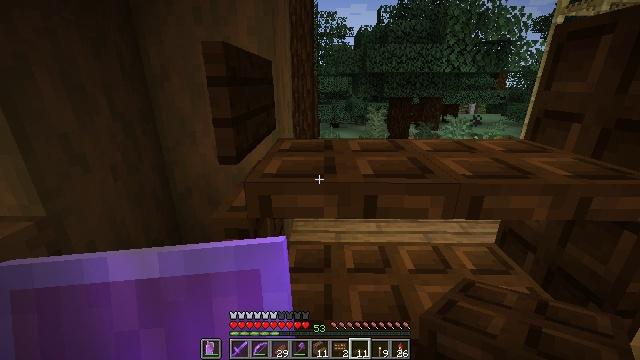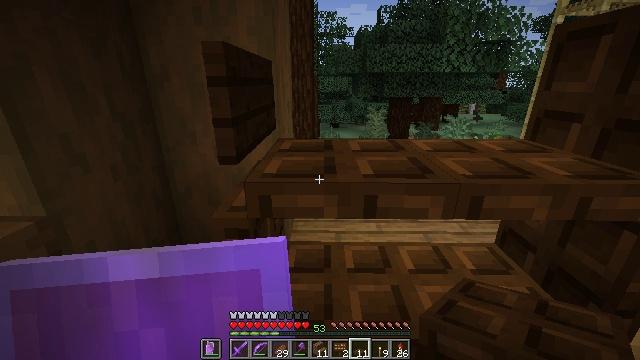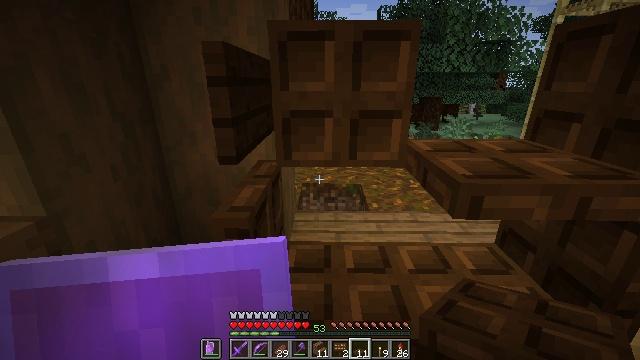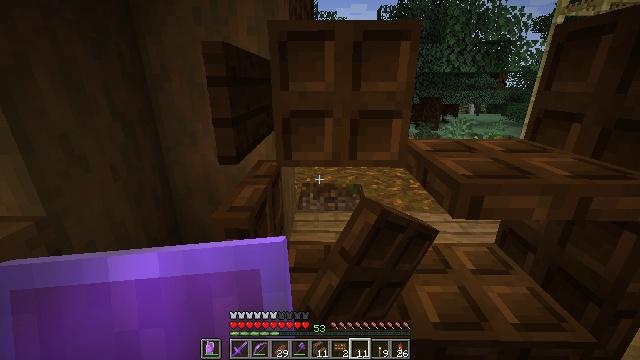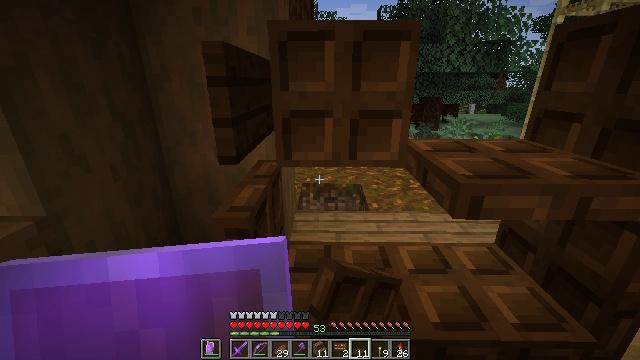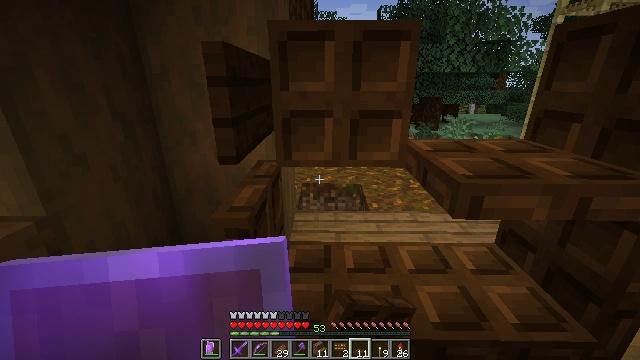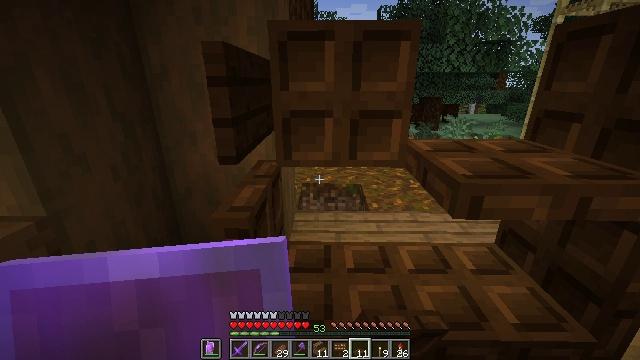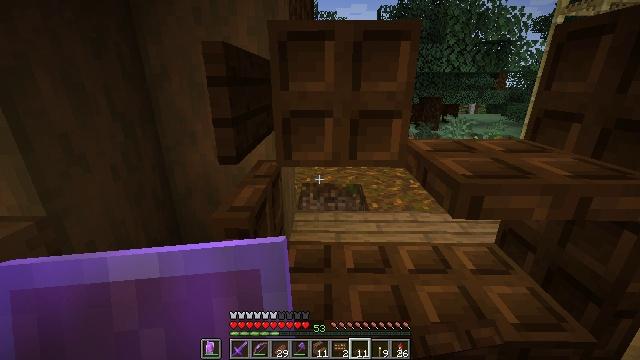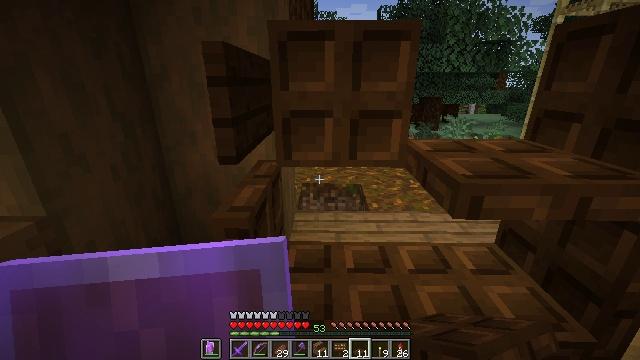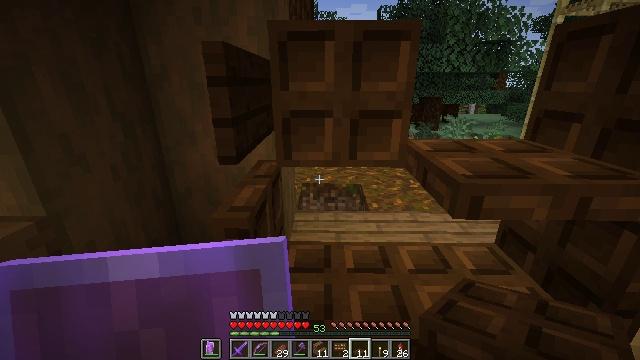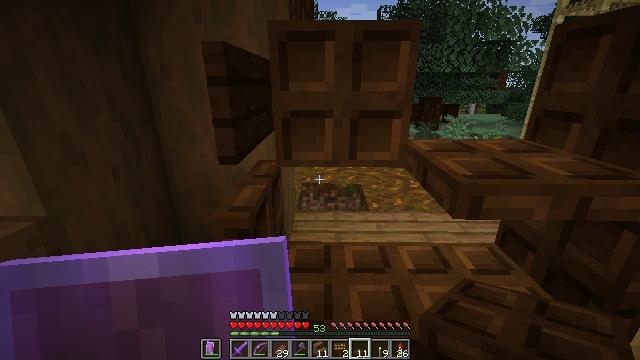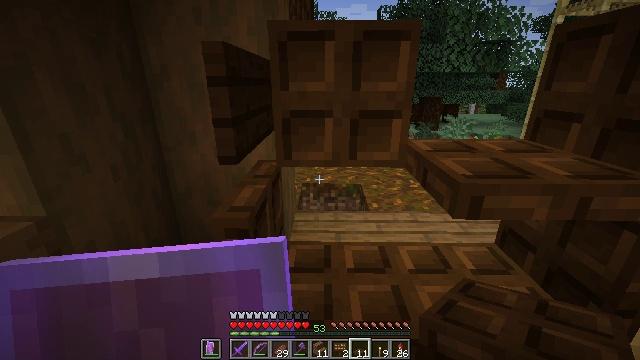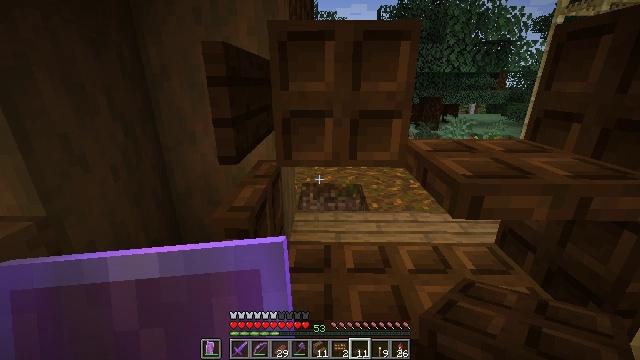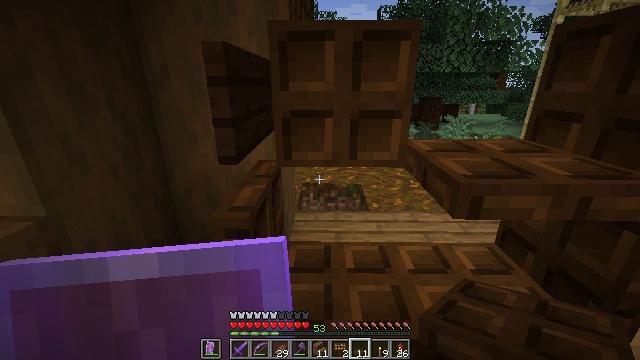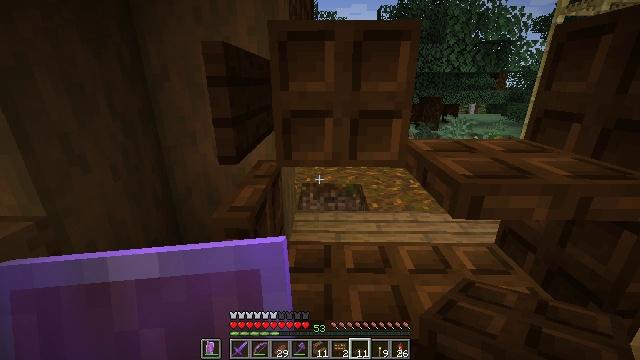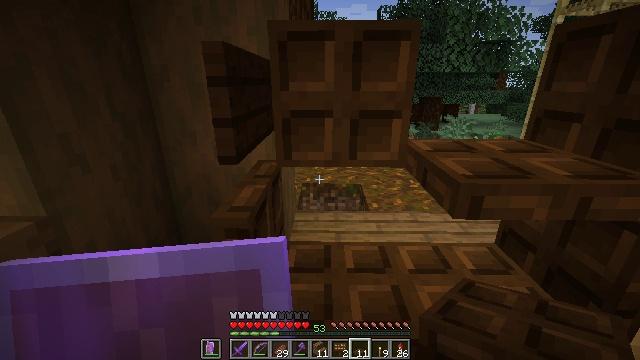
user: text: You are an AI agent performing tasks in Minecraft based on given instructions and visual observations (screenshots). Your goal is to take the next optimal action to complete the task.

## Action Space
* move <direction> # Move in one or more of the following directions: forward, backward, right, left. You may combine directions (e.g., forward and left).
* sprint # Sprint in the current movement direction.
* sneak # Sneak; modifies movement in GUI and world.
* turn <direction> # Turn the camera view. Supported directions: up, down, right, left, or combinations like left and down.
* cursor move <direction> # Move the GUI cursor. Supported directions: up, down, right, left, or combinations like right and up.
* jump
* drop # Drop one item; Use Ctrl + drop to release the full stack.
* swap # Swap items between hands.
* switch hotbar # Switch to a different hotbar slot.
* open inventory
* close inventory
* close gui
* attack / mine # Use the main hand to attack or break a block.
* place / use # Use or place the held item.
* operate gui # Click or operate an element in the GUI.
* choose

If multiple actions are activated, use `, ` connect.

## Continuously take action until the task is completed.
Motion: motion action
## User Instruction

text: Retrieve the dark oak wall sign from the wall.
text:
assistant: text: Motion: no_op
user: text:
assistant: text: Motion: use / place
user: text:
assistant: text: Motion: use / place
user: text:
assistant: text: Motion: no_op
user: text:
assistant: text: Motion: no_op
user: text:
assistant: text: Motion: no_op
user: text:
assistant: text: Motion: no_op
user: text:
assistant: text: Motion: no_op
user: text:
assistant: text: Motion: no_op
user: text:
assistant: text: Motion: no_op
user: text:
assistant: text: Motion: no_op
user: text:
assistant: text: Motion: no_op
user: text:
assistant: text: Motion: no_op
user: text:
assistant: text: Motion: no_op
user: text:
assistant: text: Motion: no_op
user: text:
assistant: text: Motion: no_op
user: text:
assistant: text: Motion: turn right and up
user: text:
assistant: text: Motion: turn right and up
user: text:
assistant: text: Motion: no_op
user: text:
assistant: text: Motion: no_op
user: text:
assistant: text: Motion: no_op
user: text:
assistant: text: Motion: no_op
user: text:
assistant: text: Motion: no_op
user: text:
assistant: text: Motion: use / place
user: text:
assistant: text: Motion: use / place
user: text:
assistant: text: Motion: use / place
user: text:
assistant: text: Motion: no_op
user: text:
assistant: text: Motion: no_op
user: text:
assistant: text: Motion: no_op
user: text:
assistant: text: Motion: no_op